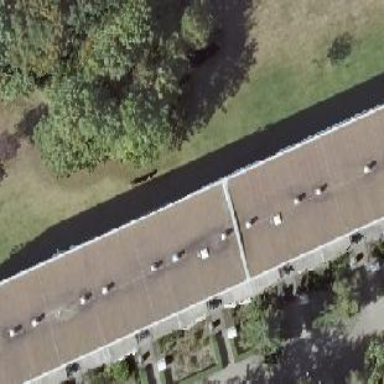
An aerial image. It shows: Building with apartments and flat roof.